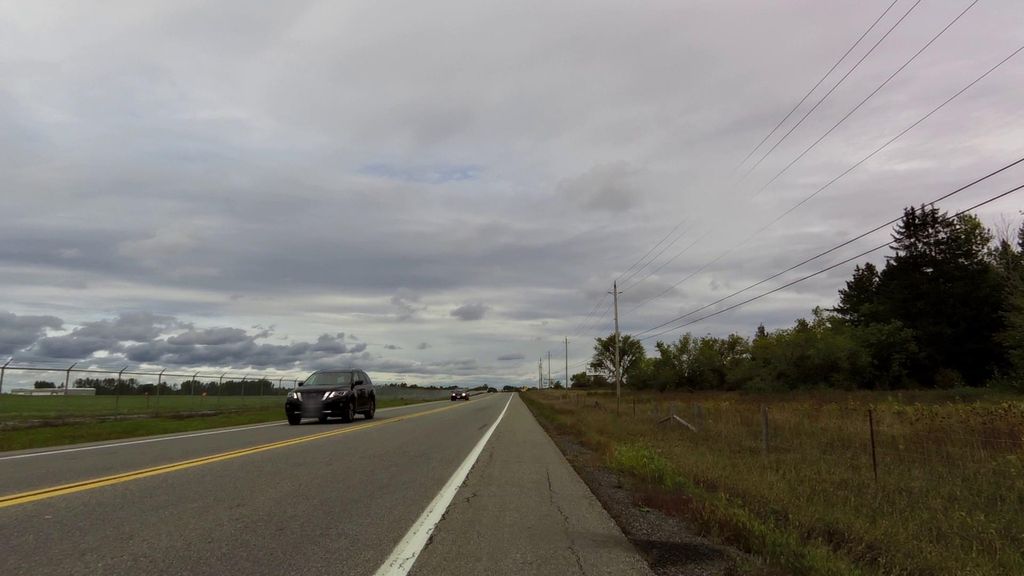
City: ottawa-gatineau